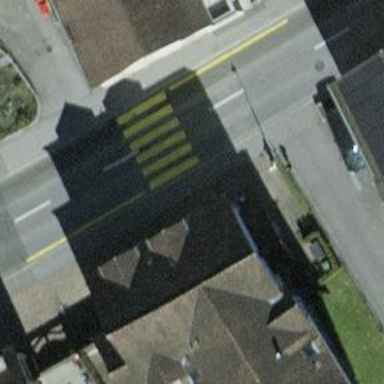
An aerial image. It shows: Marked crossing on the road.